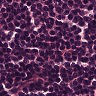
Metastatic tissue present: no